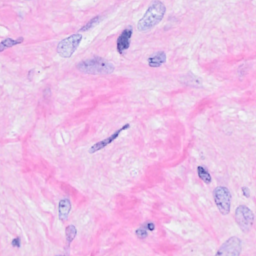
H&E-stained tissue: Breast